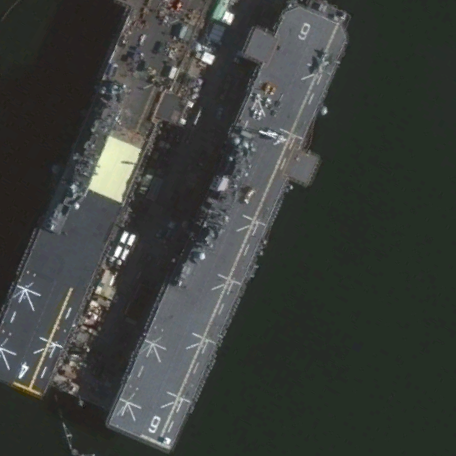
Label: assault